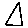
Label: triangle